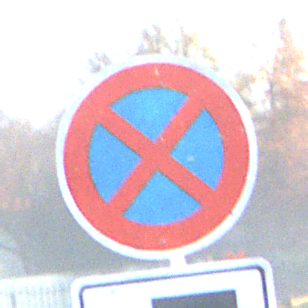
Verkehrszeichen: AbsolutesHalteverbot
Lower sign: MehrspurigeFahrzeugeFrei3
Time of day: SunriseSunset
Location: Outdoor (Nature)
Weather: Clear
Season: NotSpecified
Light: Natural